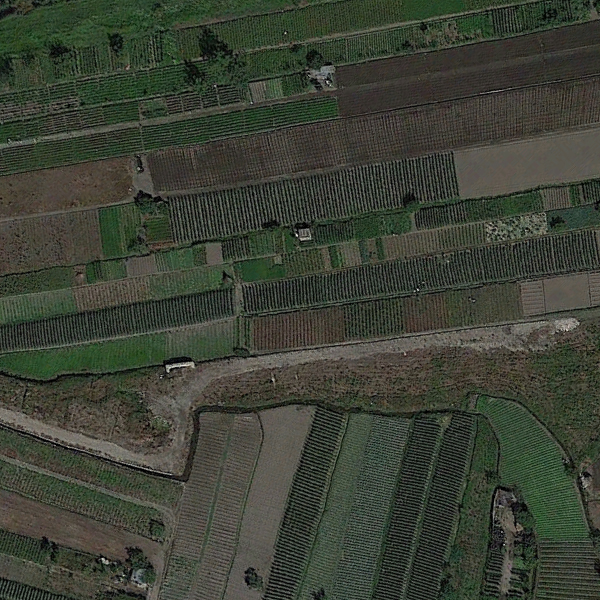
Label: Farmland